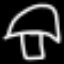
Label: mushroom